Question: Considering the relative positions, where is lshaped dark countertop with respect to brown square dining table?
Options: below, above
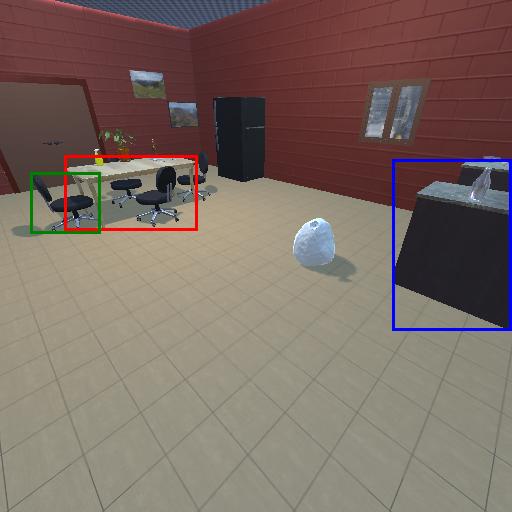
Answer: below